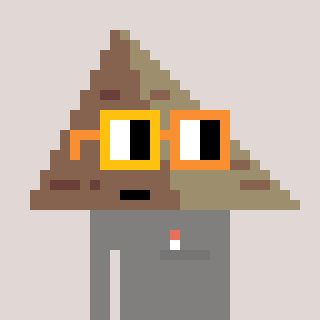
a pixel art character with square yellow and orange glasses, a pyramid-shaped head and a bluegrey-colored body on a warm background